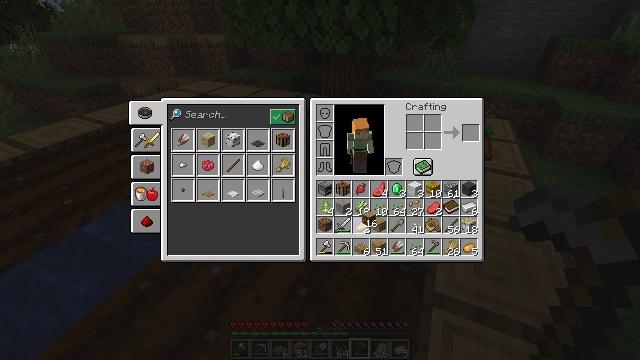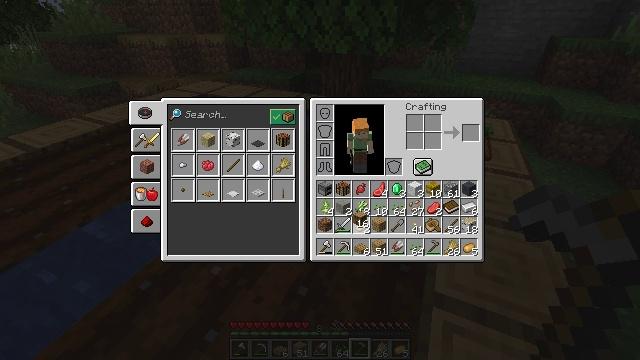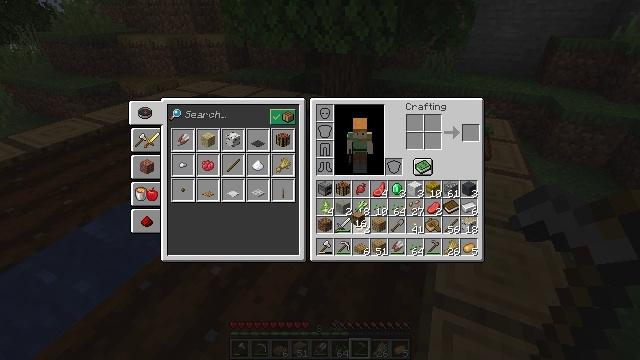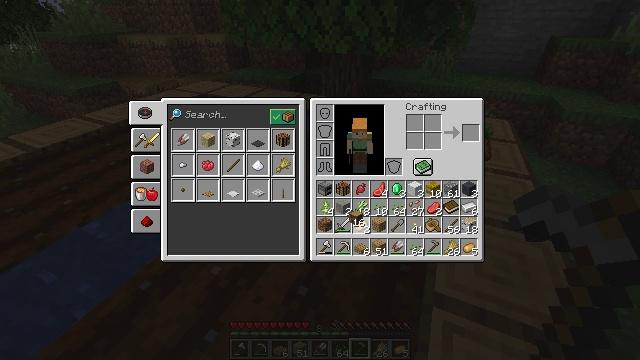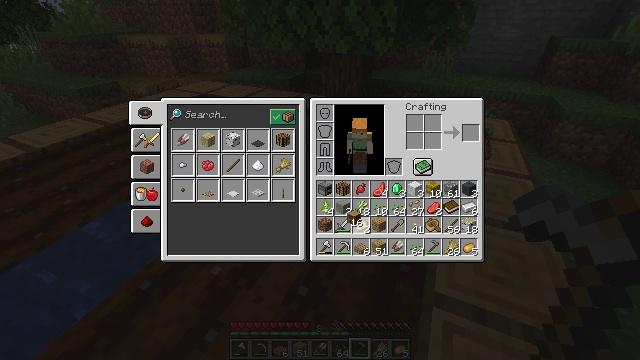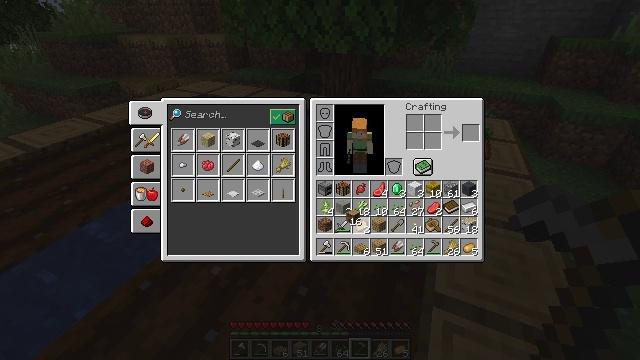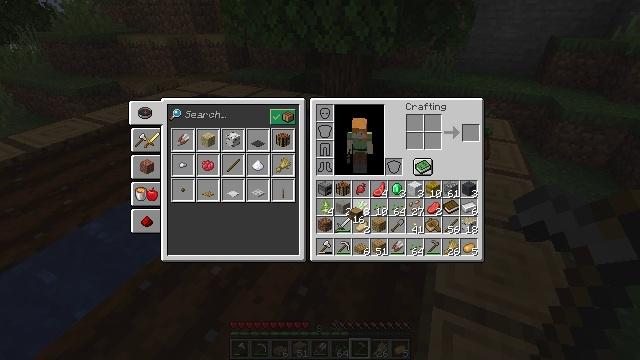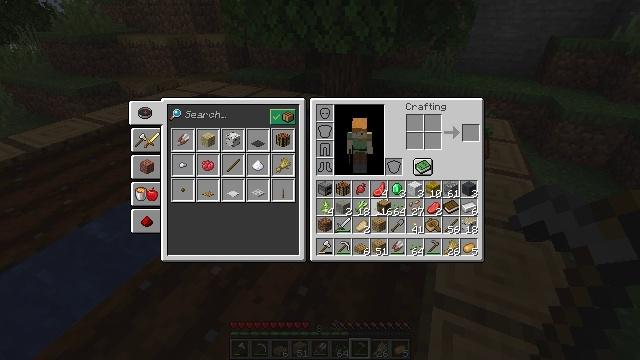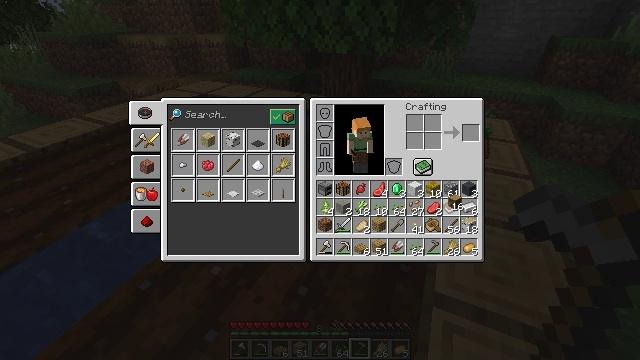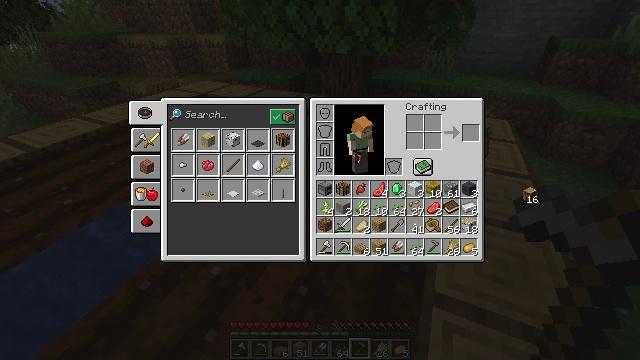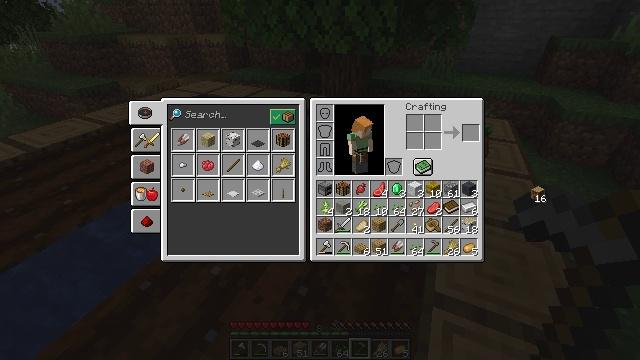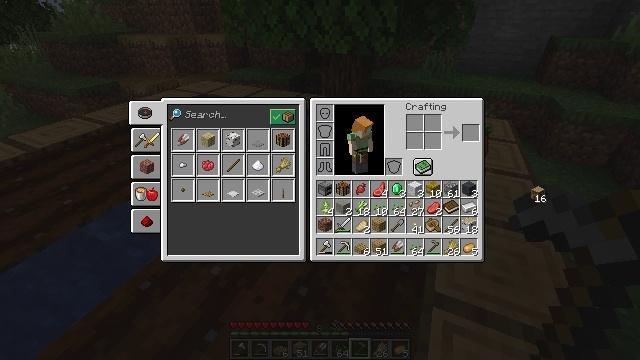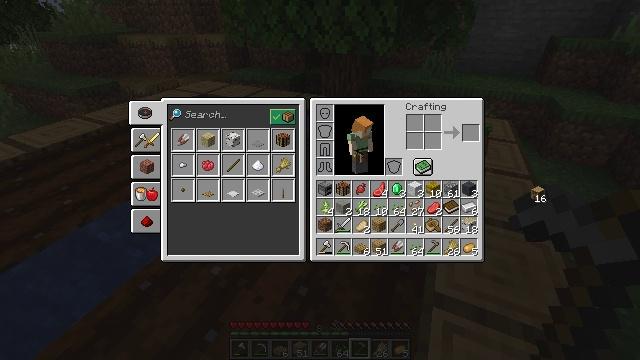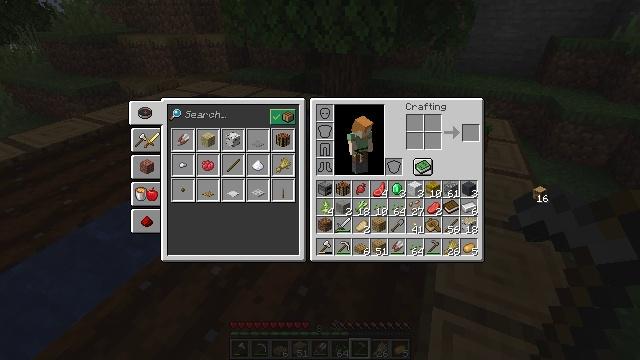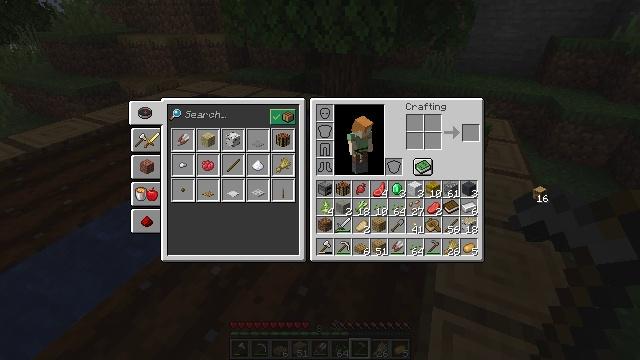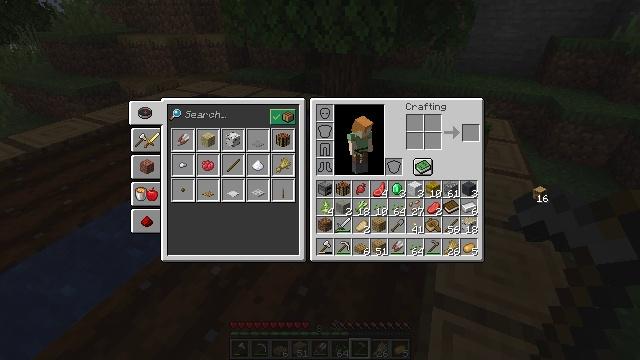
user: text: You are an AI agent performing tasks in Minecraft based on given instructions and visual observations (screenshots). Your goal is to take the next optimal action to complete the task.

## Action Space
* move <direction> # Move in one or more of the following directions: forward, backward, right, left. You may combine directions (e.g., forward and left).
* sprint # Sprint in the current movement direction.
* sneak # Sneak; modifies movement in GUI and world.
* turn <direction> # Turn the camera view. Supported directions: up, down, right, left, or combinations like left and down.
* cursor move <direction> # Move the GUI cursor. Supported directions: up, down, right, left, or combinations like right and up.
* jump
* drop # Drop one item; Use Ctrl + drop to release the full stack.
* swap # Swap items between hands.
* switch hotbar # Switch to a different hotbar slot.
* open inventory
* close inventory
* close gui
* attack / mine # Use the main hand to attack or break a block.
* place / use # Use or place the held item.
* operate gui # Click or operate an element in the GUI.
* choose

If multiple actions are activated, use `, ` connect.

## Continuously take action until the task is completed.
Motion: motion action
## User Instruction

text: Remove an oak log from the inventory.
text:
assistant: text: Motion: cursor move left
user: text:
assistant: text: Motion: no_op
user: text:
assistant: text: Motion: no_op
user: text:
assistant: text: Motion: no_op
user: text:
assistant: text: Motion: no_op
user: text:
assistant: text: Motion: no_op
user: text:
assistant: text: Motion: cursor move right and up
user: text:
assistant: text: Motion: cursor move right
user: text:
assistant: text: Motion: cursor move right and up
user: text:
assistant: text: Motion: cursor move right
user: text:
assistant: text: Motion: no_op
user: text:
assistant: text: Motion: no_op
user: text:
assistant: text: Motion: operate gui
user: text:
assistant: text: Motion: operate gui
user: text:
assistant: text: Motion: operate gui
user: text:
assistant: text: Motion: no_op
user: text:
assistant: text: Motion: no_op
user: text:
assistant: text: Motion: cursor move left
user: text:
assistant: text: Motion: cursor move left
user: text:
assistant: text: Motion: cursor move left
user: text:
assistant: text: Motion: no_op